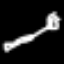
Label: fork